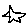
Label: star